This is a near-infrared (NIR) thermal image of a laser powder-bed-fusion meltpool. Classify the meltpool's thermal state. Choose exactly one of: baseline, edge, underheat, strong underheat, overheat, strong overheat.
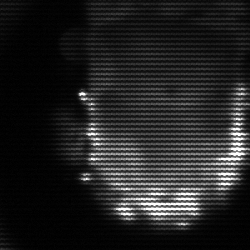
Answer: baseline